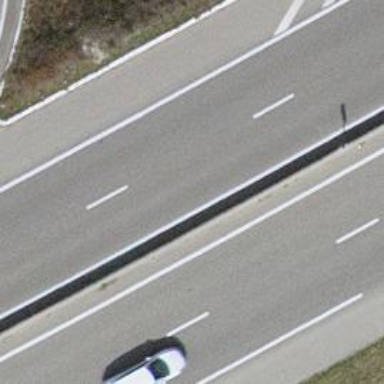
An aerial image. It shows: Asphalt trunk highway designated as motorroad.